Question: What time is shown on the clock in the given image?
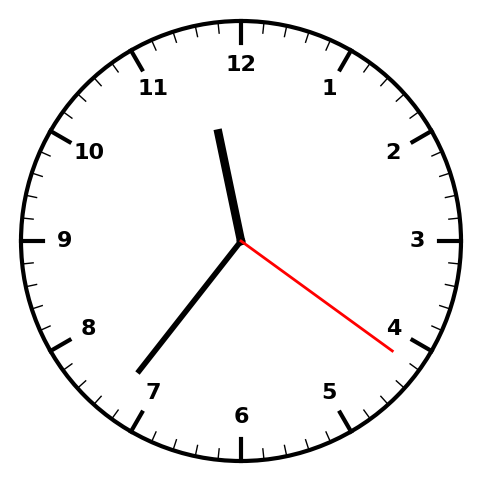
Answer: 11:36:21